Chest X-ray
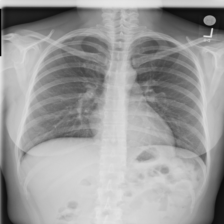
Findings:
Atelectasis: negative
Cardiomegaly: negative
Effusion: negative
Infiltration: negative
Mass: negative
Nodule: negative
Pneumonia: negative
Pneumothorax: negative
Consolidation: negative
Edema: negative
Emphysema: negative
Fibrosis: negative
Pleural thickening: negative
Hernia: negative